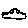
Label: car